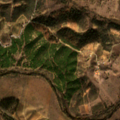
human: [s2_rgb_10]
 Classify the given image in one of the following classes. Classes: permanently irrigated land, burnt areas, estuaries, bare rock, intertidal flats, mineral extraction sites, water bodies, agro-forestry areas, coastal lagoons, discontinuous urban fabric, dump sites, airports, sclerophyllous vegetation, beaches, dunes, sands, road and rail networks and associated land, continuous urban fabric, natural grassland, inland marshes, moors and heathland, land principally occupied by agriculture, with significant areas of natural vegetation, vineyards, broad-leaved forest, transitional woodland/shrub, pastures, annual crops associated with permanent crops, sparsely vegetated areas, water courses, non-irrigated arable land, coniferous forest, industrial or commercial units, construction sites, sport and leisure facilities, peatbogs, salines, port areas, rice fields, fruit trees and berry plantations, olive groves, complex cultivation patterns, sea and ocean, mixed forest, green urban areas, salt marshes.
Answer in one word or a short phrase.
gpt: non-irrigated arable land, olive groves, complex cultivation patterns, agro-forestry areas, broad-leaved forest, transitional woodland/shrub